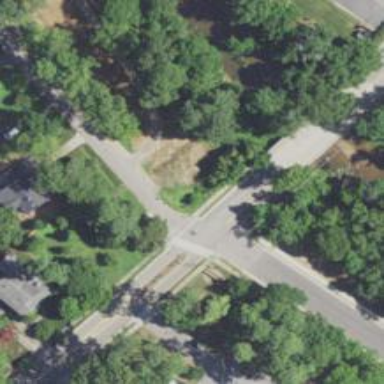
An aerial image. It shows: Unmarked asphalt crossing on cycleway road.